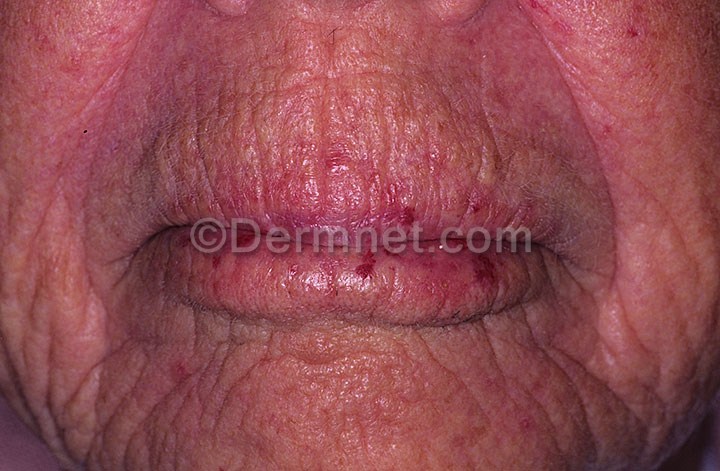
Disease: Lupus and other Connective Tissue diseases